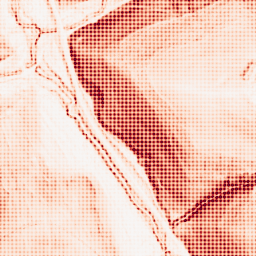
Category: morphological
Decomposition family: morphological_square
Decomposition parameters: operation: gradient
size: 3
Upsampling method: sinc_blackman
Upsampling parameters: scale: 8
kernel_size: 8
Upsampling scale: 8